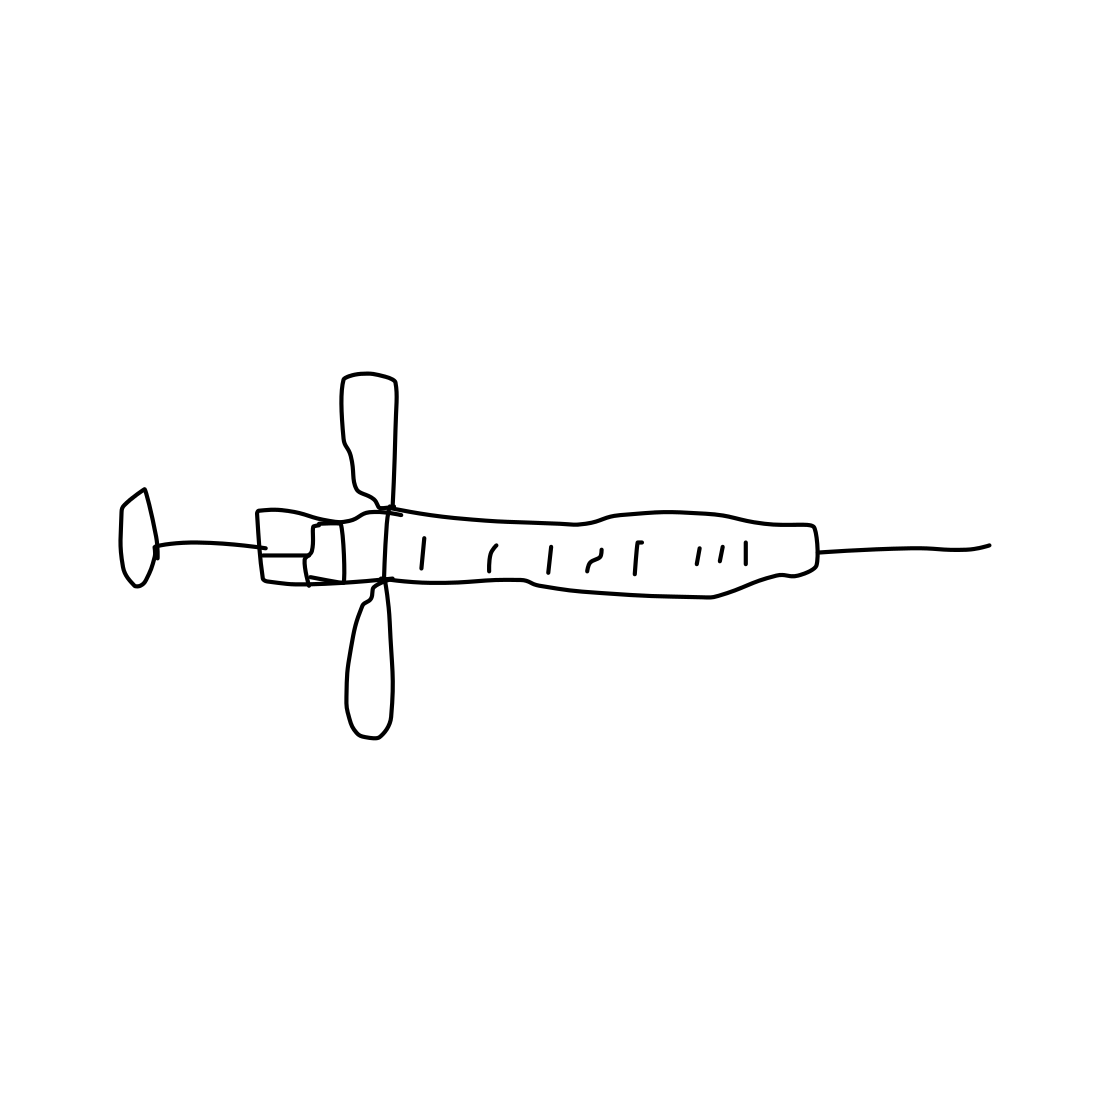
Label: syringe